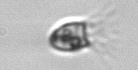
Label: Balanion